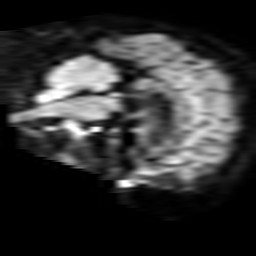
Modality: TRACE
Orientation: sagittal
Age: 54
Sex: female
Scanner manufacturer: philips
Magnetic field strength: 3 T
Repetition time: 3.59 s
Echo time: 0.076 s